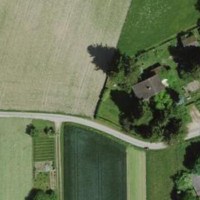
EUNIS habitat code: 52
Species observed at this site:
Echium vulgare